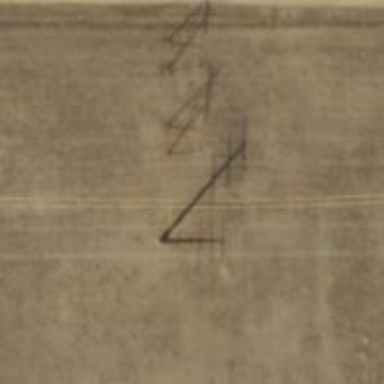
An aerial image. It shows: Power tower.